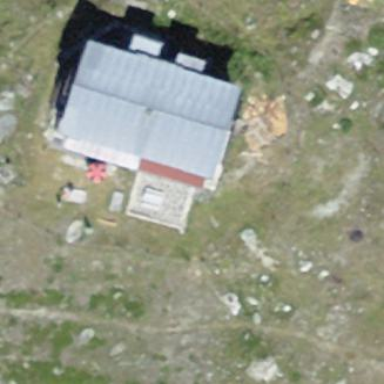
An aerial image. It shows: Simple and straightforward house.